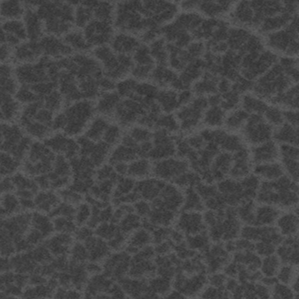
Label: frost